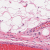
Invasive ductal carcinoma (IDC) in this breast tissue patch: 0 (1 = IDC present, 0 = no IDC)